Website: lowes
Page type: delivery-shipping
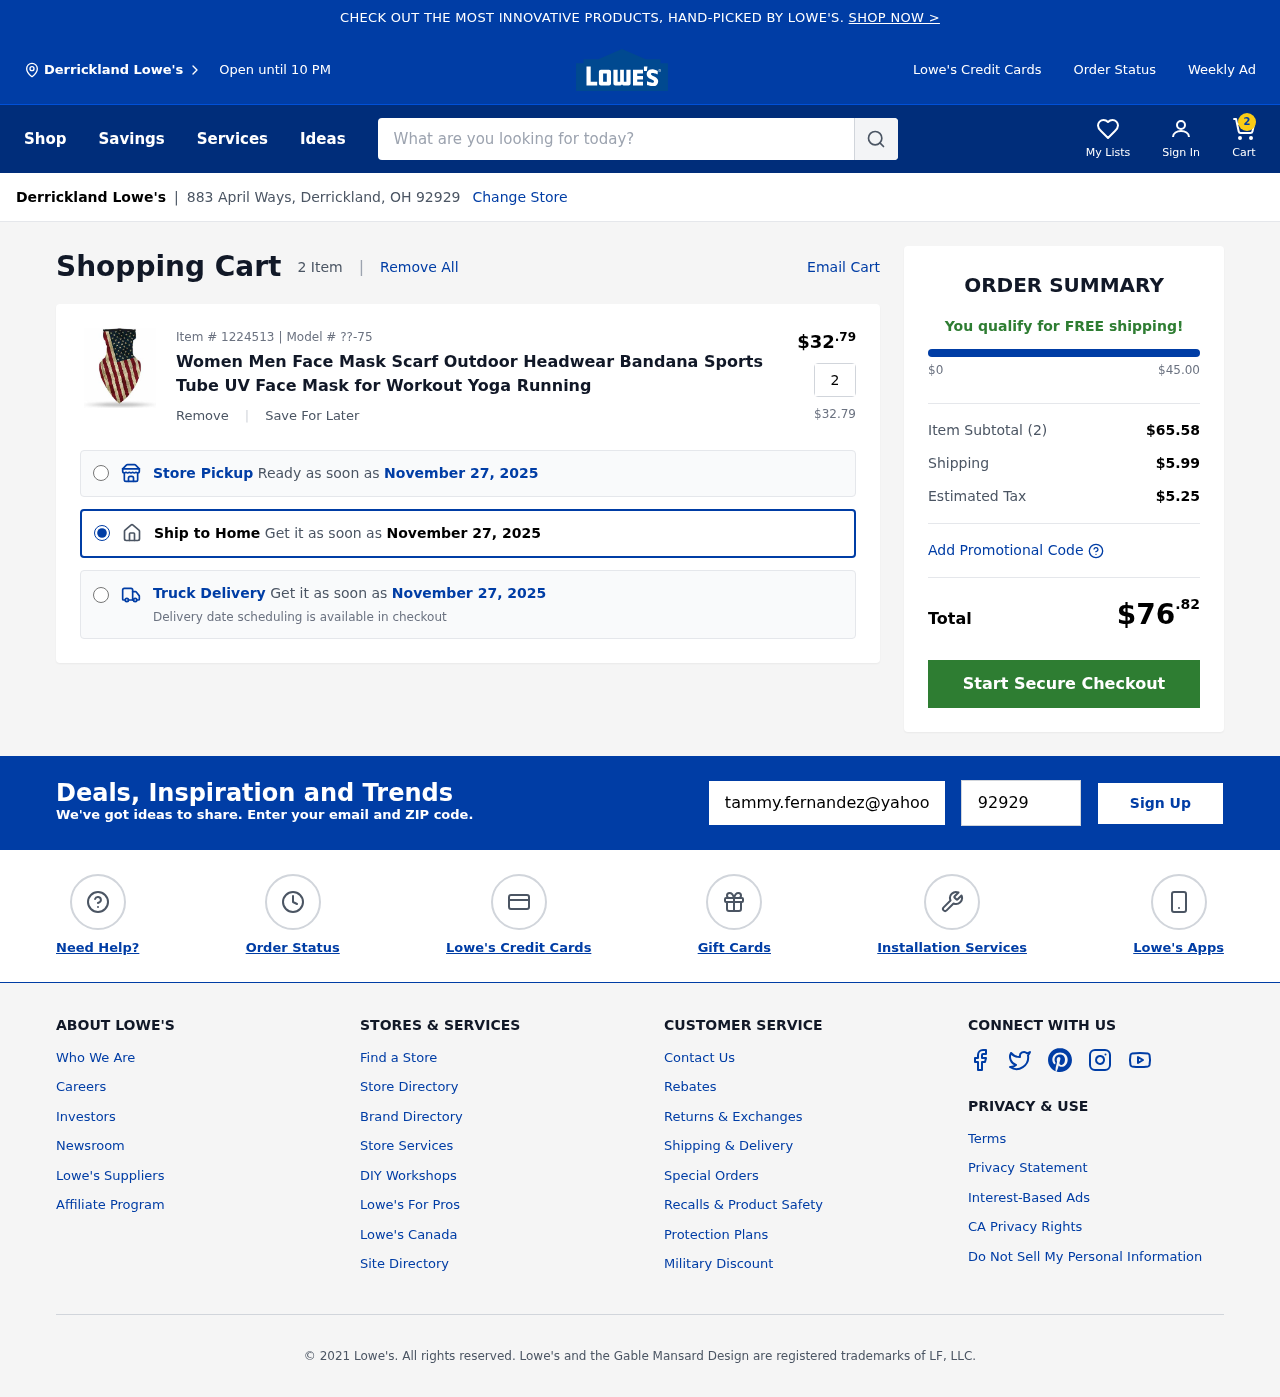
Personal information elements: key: PII_CITY
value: Derrickland
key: PII_EMAIL
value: tammy.fernandez@yahoo.com
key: PII_POSTCODE
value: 92929
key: PII_STREET
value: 883 April Ways
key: PII_CITY2
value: Derrickland
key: PII_CITY_STATE_ZIP
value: Derrickland, OH 92929
Product elements: key: PRODUCT1_NAME
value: Women Men Face Mask Scarf Outdoor Headwear Bandana Sports Tube UV Face Mask for Workout Yoga Running
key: PRODUCT1_PRICE
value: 32.79
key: PRODUCT1_QUANTITY
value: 2
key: PRODUCT1_MODEL
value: ??-75
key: PRODUCT1_PRICE2
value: $32.79
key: PRODUCT1_ITEM_NUMBER
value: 1224513
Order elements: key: ORDER_NUM_ITEMS
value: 2
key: ORDER_DELIVERY_DATE
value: November 27, 2025
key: ORDER_DELIVERY_DATE2
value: November 27, 2025
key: ORDER_DELIVERY_DATE3
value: November 27, 2025
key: ORDER_SUBTOTAL
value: $65.58
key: ORDER_SHIPPING_COST
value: $5.99
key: ORDER_TAX
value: $5.25
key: ORDER_TOTAL
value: $76.82
Search elements: key: HEADER_SEARCH
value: What are you looking for today?